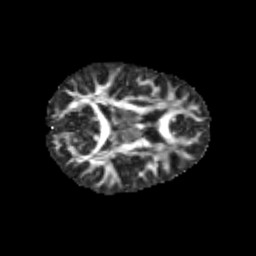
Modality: FA
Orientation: axial
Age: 9
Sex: female
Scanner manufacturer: siemens
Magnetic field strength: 3 T
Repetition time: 3.8 s
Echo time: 0.07 s